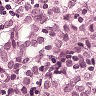
Metastatic tissue present: yes